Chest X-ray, AP view. Patient: 60 years old, sex M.
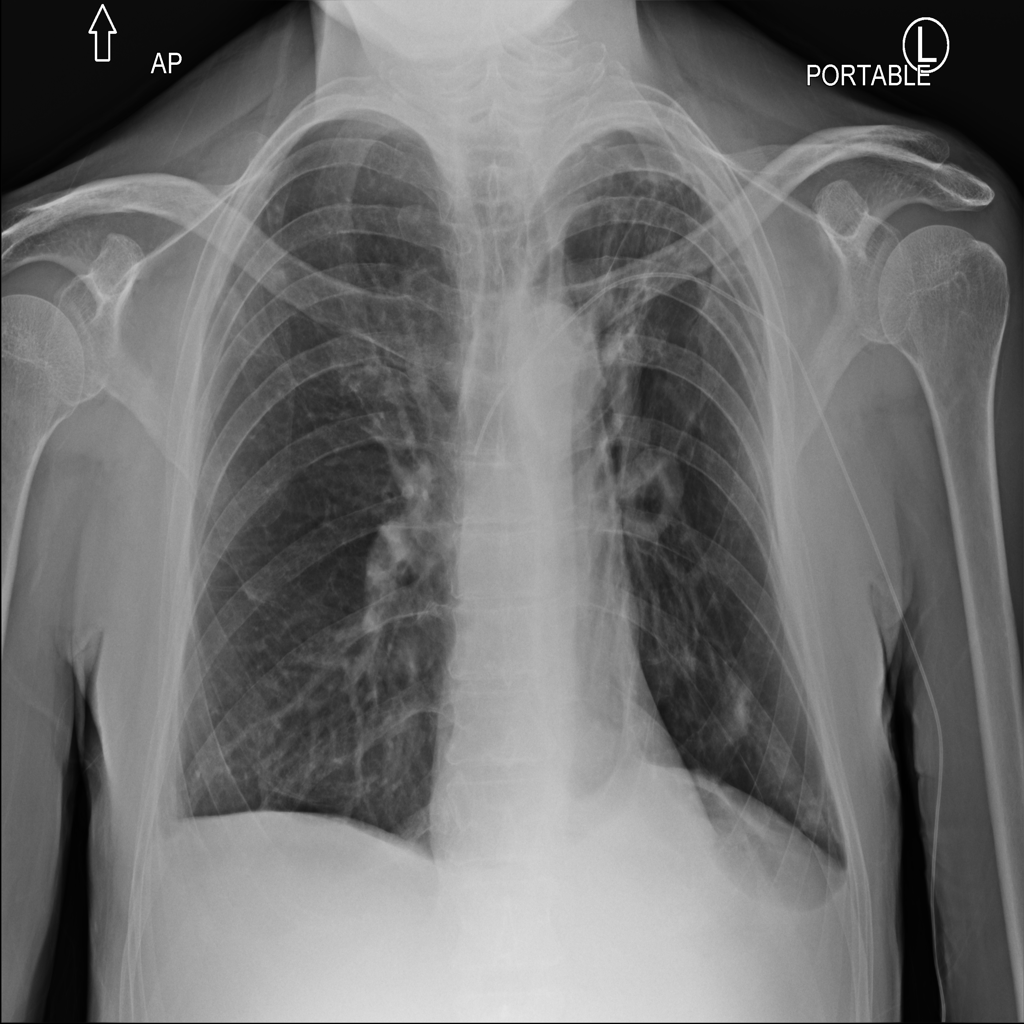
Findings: No Finding